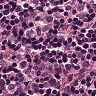
Metastatic tissue present: yes